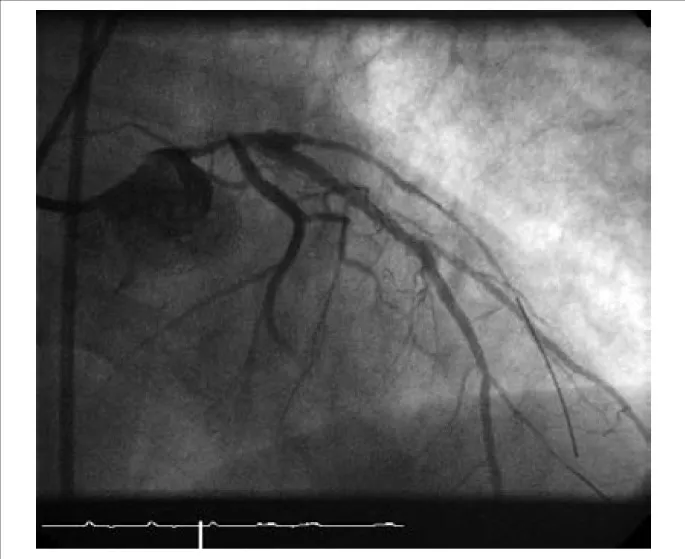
After single ballon dilatation of the left main.
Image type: radiology (x_ray)